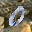
Label: 0